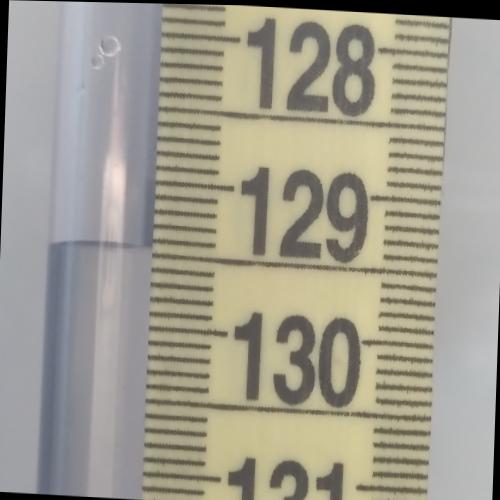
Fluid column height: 129.5 cm